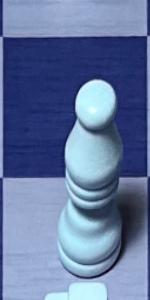
Label: Bishop_White